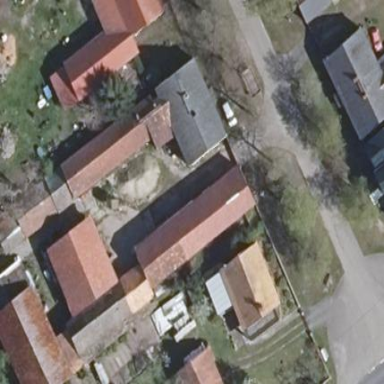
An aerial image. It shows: Building with gabled roof oriented along its length.